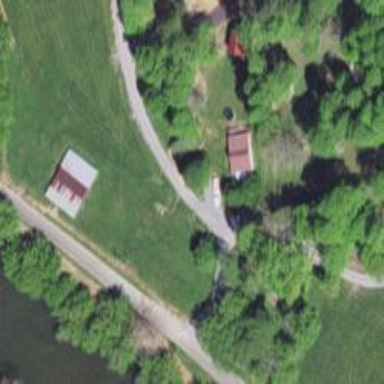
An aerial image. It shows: Driveway.